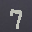
Label: 7